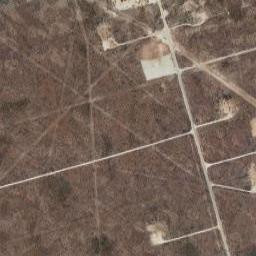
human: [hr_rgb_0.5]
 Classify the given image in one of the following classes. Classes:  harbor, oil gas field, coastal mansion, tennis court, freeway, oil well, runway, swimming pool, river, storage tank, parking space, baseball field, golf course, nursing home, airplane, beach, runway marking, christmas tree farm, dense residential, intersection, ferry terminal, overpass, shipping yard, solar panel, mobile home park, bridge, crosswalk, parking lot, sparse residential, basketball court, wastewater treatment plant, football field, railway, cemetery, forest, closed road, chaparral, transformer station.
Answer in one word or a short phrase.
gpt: oil gas field